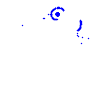
Particle: pion